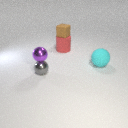
small gray metal sphere to the left of large cyan rubber sphere